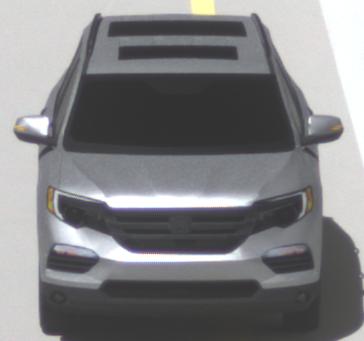
Make: Honda
Model: Pilot
Detailed model: 3
Model produced from: 2015
Model produced until: 2022
Doors: 5
Color: white
Road condition: dry road
Daytime: midday
Contrast: medium contrast